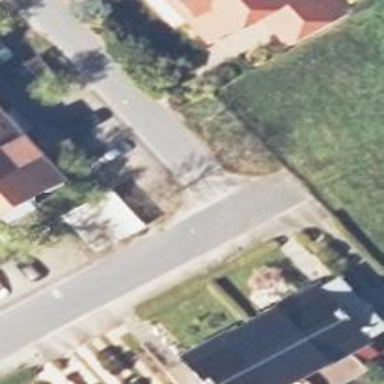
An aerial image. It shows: Living street.